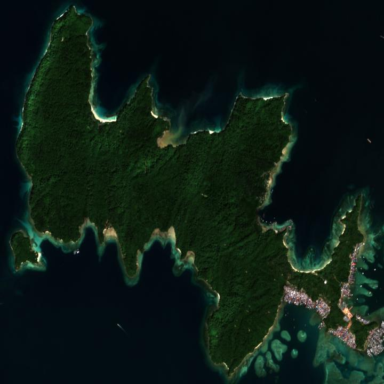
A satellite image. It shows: Island with natural coastline.